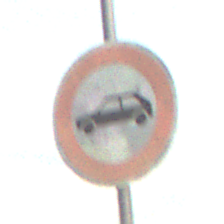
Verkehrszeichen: VerbotPersonenkraftwagen
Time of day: SunriseSunset
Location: Outdoor (RoadRail)
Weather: PartlyCloudy
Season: NotSpecified
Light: Natural